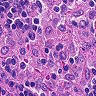
Metastatic tissue present: no